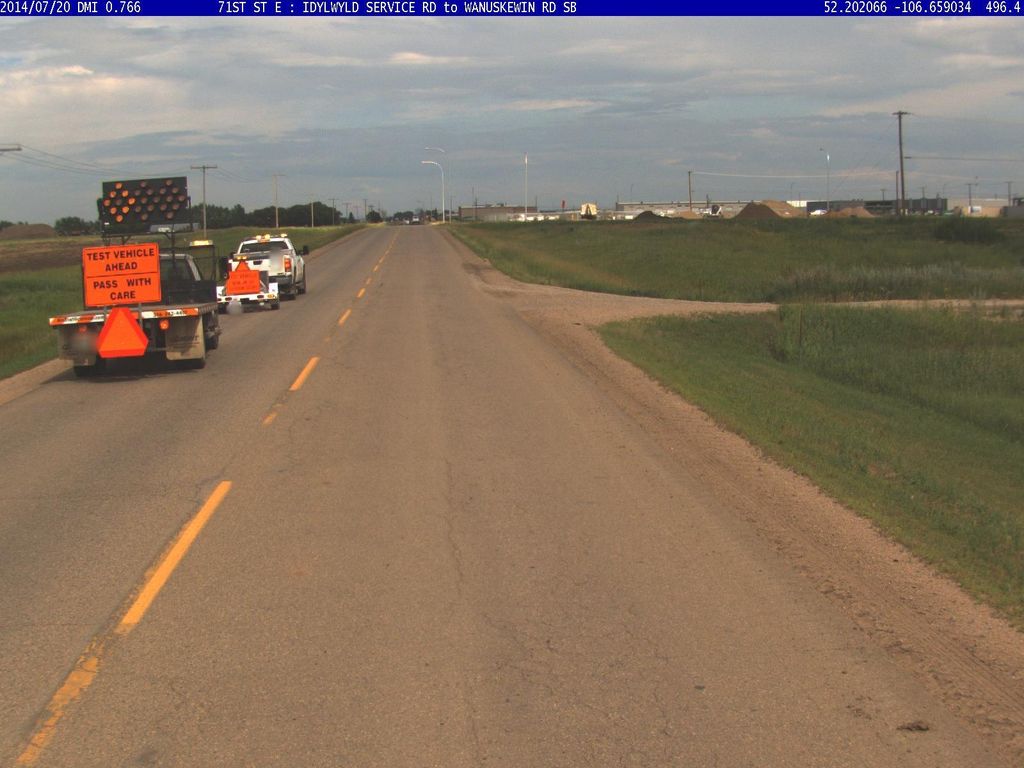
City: saskatoon